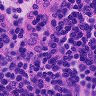
Metastatic tissue present: no